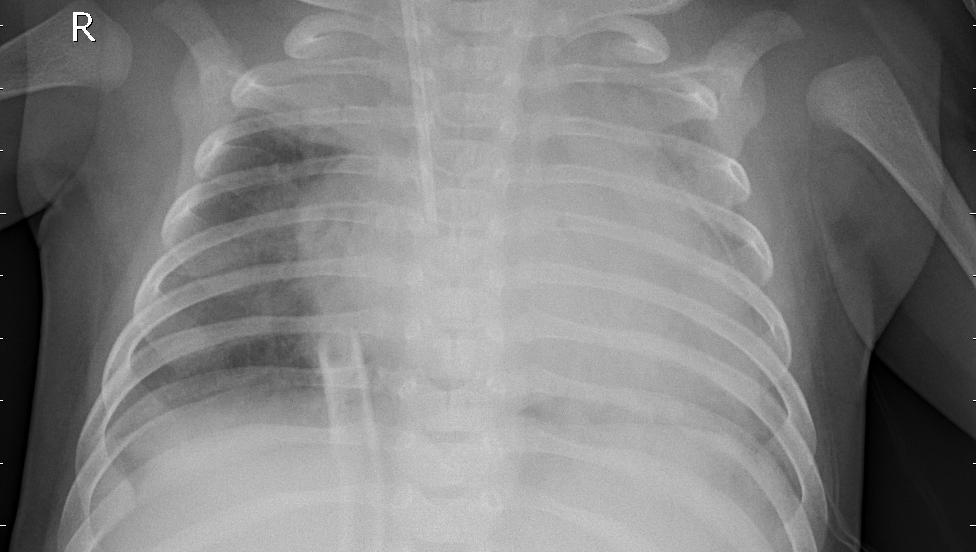
Diagnosis: PNEUMONIA